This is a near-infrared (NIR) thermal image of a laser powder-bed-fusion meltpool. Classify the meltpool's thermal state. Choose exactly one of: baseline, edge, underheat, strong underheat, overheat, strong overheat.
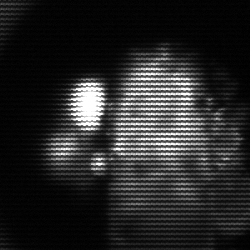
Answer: strong underheat